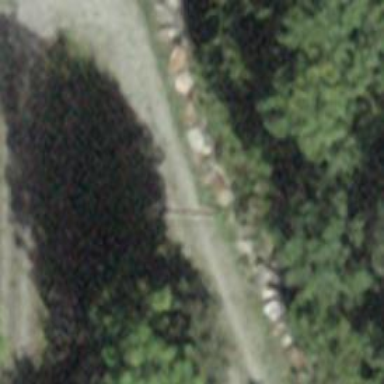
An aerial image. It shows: Unpaved service road.